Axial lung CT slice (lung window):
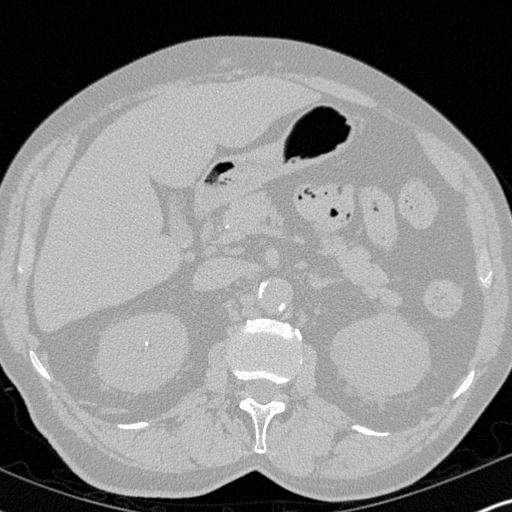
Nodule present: no